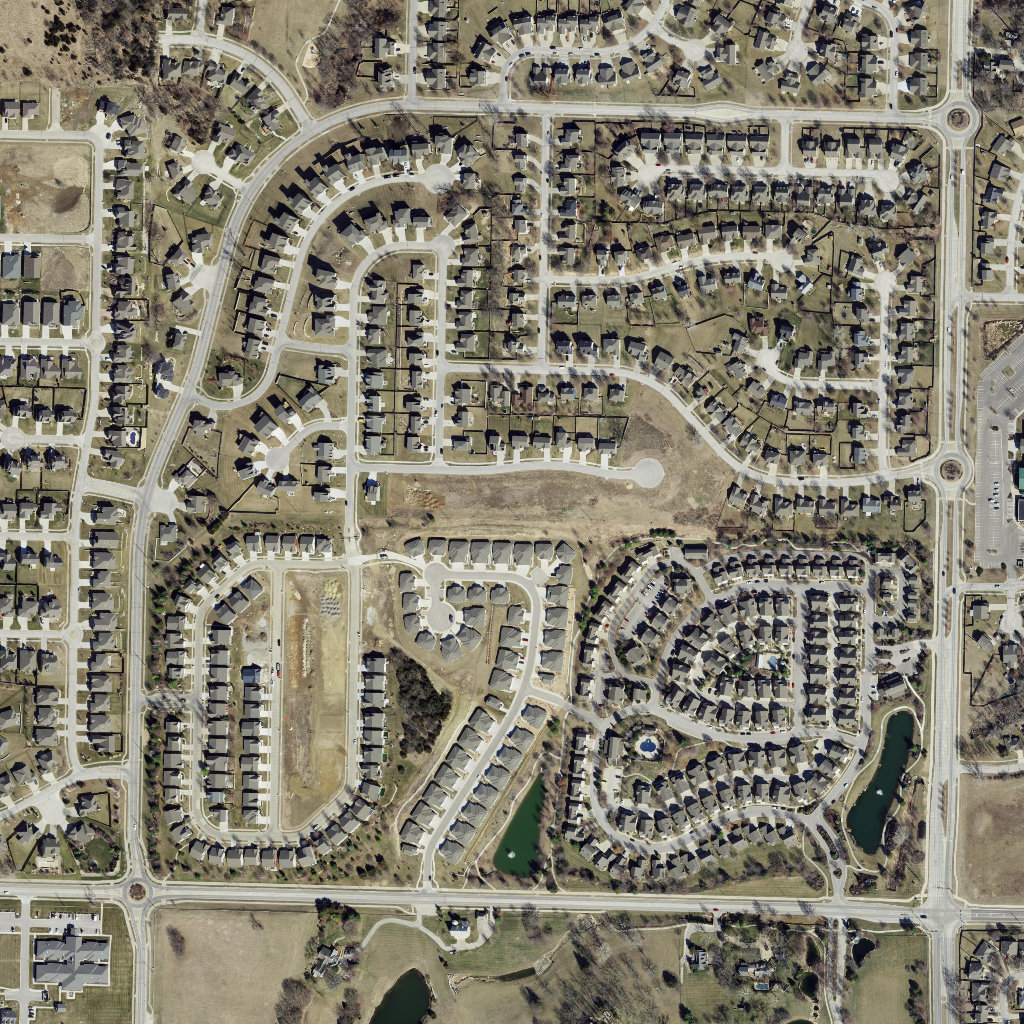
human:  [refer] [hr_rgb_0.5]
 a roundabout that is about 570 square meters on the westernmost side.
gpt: <box>[[11, 85, 14, 88, 0]]</box>